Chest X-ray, AP view. Patient: 57 years old, sex F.
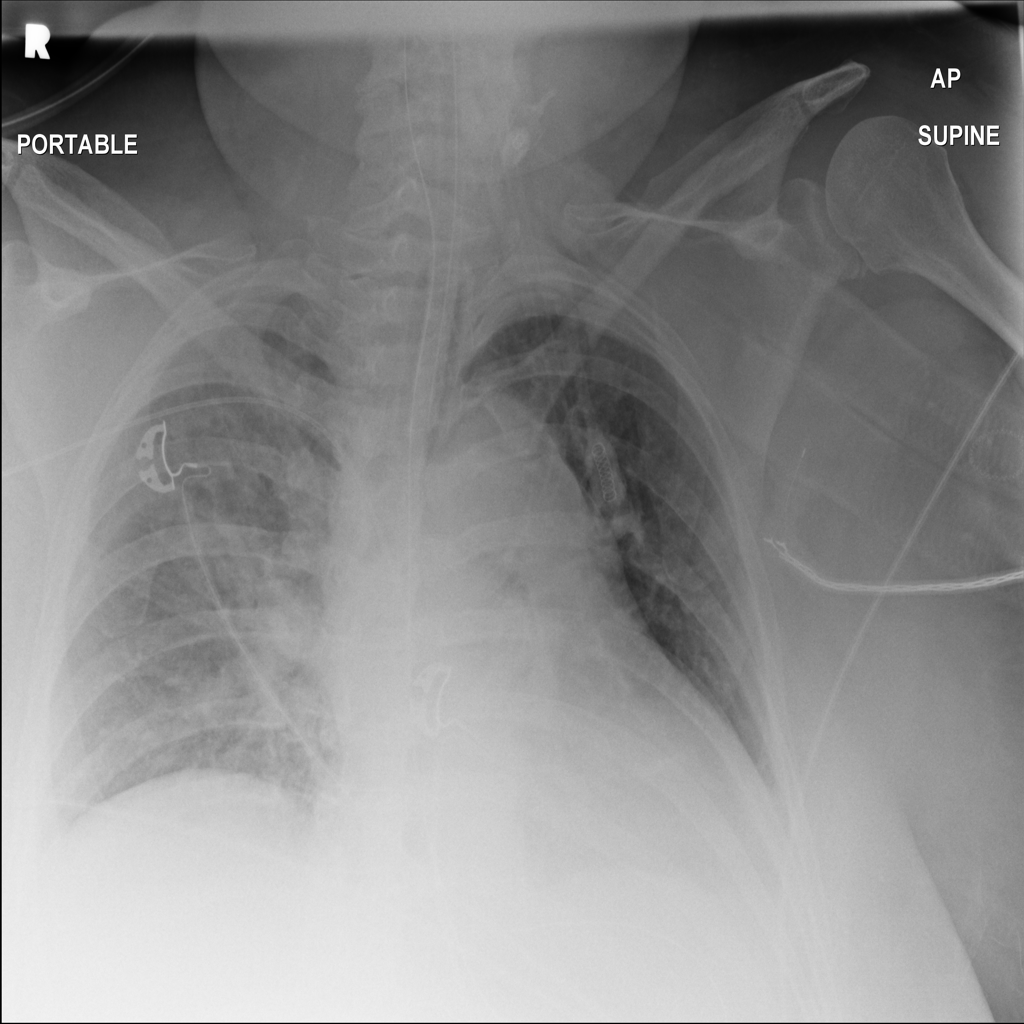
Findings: No Finding